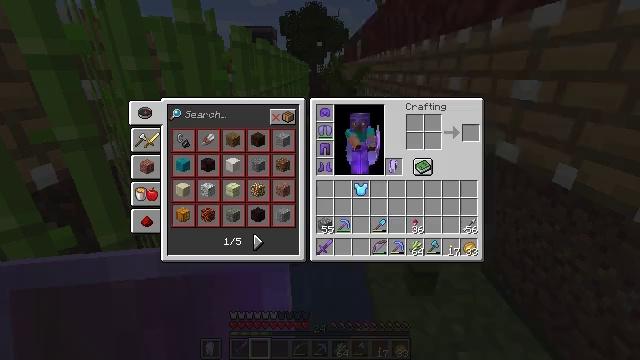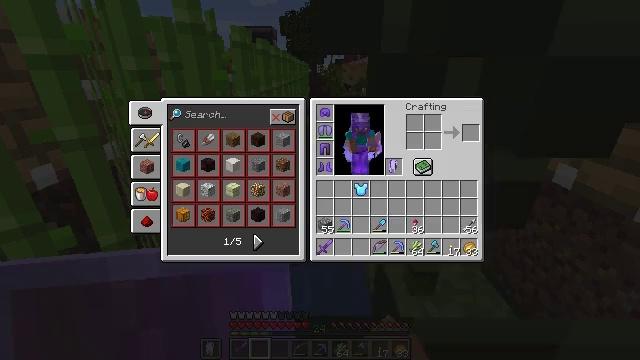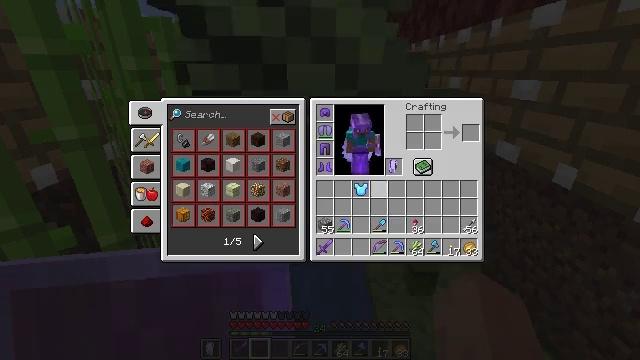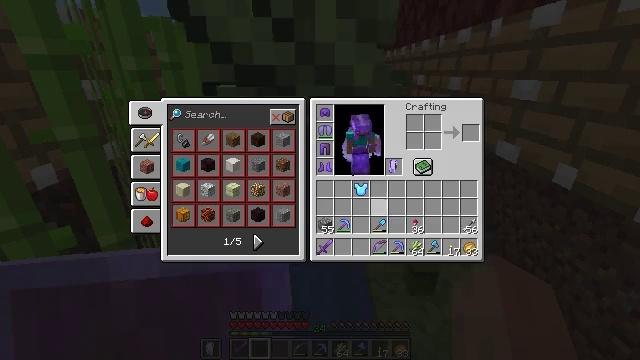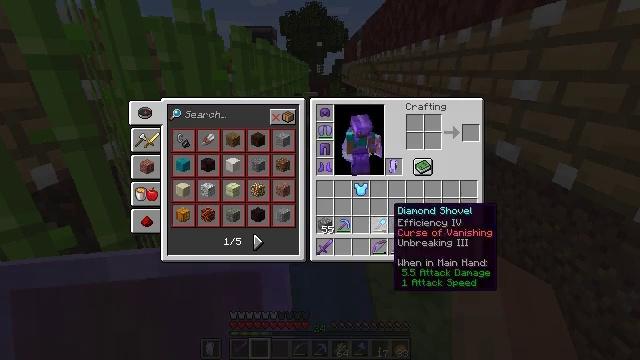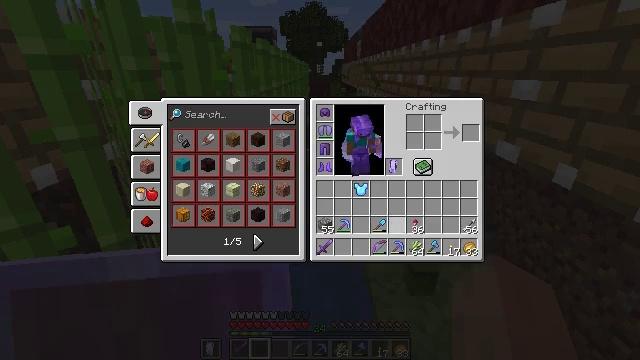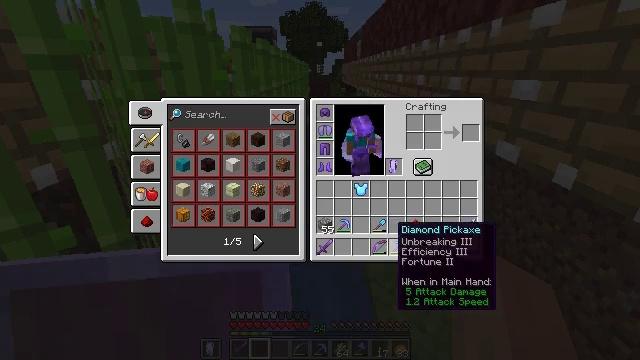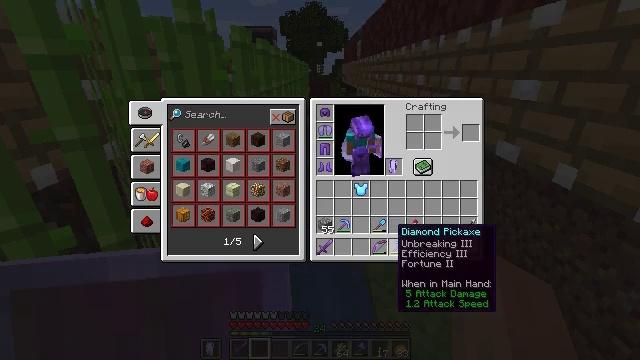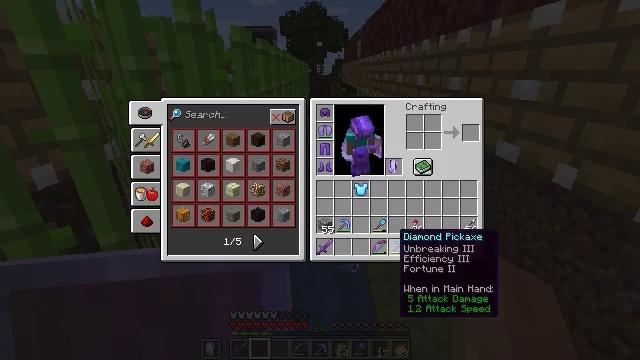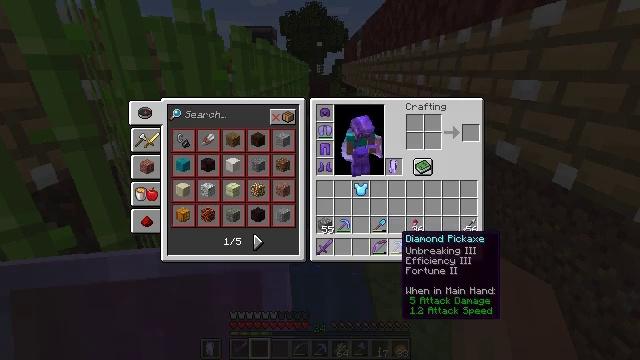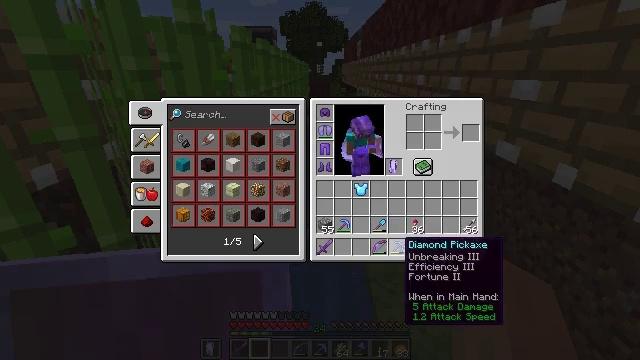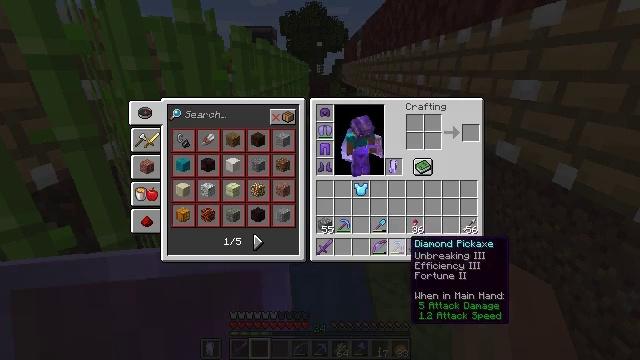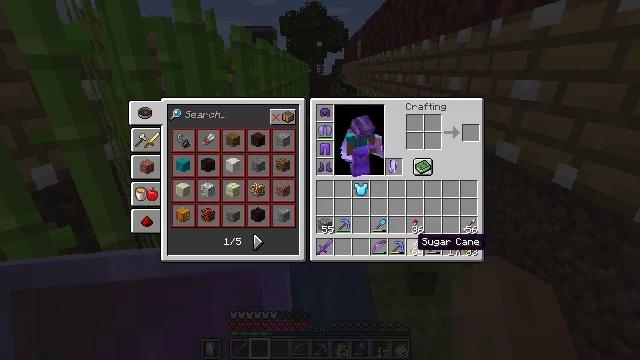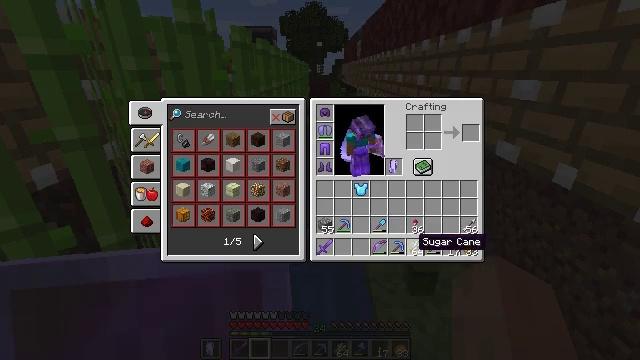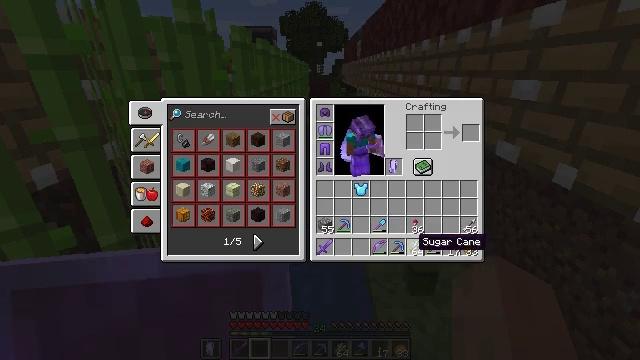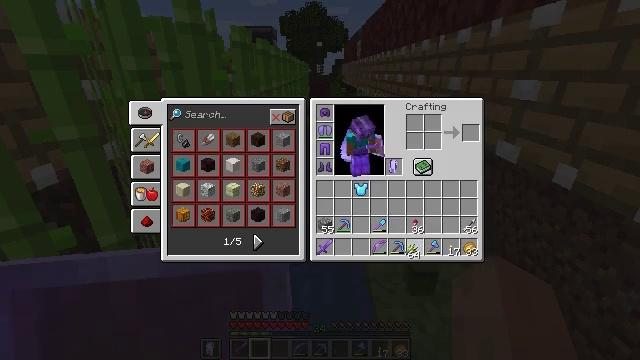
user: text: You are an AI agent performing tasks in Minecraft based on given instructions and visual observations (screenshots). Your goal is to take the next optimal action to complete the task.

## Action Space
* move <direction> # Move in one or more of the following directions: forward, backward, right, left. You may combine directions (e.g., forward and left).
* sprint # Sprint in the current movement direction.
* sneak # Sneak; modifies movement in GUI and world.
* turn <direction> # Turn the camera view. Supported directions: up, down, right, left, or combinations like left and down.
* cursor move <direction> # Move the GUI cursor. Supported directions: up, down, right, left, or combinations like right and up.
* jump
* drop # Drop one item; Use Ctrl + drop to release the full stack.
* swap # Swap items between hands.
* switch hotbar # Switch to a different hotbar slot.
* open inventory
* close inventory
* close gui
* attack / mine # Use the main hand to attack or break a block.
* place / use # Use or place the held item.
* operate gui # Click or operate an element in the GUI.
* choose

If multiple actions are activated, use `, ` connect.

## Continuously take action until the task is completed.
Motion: motion action
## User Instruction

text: Prepare a baked potato in the furnace.
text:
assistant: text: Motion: cursor move down, open gui
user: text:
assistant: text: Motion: cursor move down
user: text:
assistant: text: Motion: cursor move down
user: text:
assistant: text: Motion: cursor move down
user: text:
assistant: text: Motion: cursor move down
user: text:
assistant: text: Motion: no_op
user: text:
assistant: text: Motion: no_op
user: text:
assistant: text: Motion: no_op
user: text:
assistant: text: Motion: no_op
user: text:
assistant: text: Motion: no_op
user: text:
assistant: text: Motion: no_op
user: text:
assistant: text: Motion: cursor move right
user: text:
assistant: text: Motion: no_op
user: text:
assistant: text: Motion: no_op
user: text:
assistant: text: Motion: operate gui
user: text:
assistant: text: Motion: operate gui
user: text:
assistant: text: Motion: cursor move left and up
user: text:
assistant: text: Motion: cursor move left and up
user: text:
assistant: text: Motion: cursor move left and up
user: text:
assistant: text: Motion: cursor move left and up
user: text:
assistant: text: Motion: cursor move up
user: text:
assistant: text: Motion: cursor move up
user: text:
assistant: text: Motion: operate gui
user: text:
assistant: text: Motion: operate gui
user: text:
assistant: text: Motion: operate gui
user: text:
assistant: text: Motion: no_op
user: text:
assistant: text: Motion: close gui
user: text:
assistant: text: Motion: open inventory
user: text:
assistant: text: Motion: no_op
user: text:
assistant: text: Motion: no_op